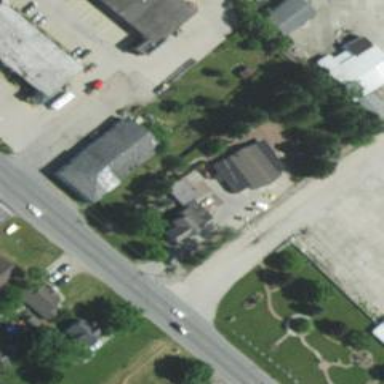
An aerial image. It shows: Veterinary facility.